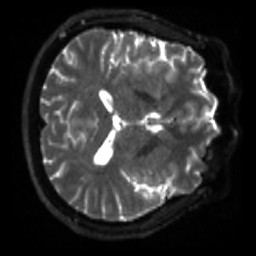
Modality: sbref
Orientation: axial
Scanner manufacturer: siemens
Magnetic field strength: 3 T
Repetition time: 4 s
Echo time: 0.0594 s